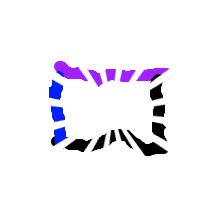
Shape: rectangle